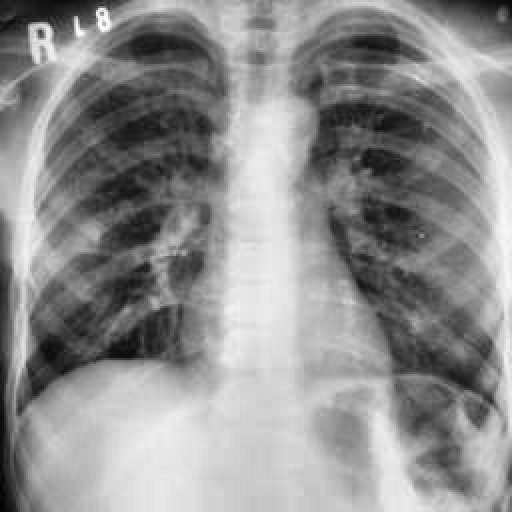
Finding: TUBERCULOSIS